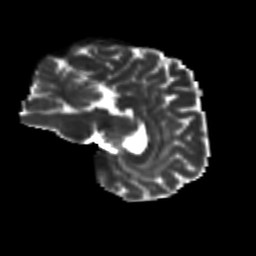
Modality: T2w
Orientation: sagittal
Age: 35
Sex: male
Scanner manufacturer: siemens
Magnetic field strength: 3 T
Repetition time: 8.6 s
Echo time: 0.095 s